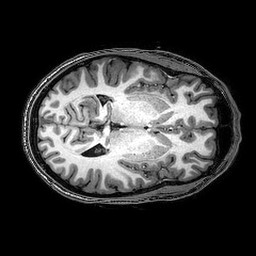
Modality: T1w
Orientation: axial
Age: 25
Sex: male
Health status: healthy
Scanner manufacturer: philips
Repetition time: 0.008193 s
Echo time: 0.00375 s